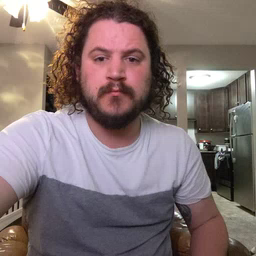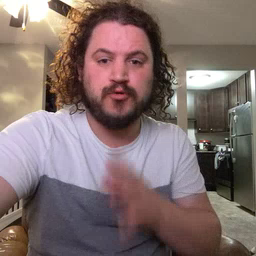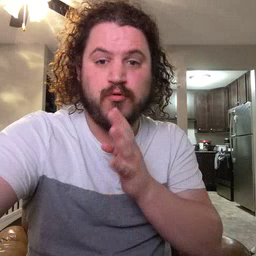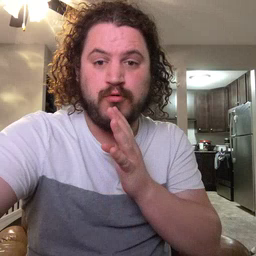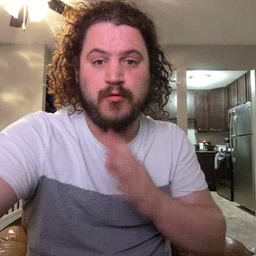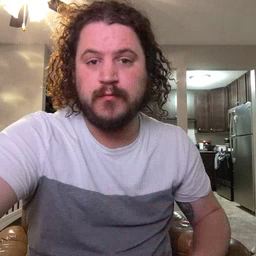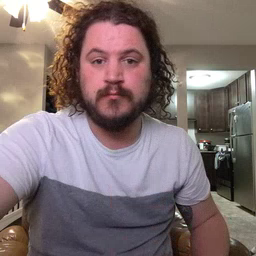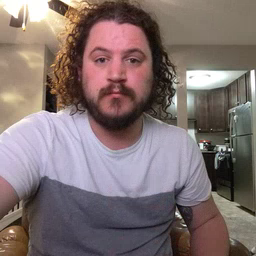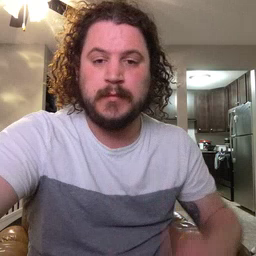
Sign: talk